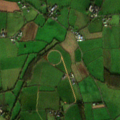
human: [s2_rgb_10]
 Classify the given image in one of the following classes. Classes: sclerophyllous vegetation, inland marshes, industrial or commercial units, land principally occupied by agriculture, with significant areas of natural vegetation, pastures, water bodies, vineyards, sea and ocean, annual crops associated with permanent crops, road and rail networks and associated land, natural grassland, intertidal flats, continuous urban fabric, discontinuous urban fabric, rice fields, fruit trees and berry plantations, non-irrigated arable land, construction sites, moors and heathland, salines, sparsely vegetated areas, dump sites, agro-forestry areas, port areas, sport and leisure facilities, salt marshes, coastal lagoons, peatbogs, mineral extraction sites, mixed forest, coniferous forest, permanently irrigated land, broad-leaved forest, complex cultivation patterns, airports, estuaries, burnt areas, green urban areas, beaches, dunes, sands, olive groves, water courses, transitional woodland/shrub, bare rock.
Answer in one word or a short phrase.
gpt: pastures